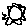
Label: sun